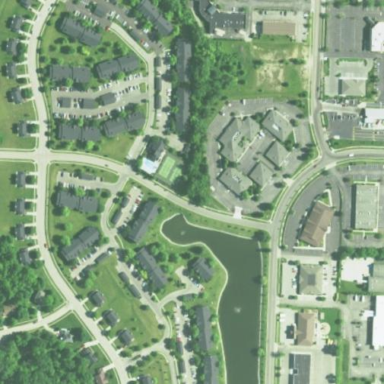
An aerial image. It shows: Residential area with apartments.